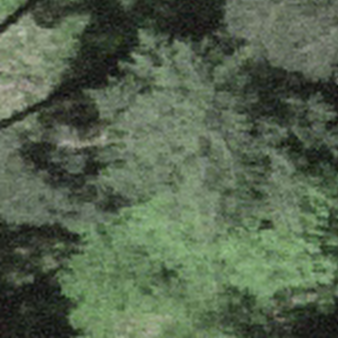
Label: other